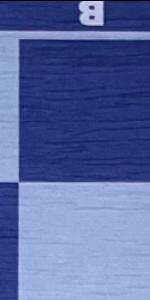
Label: Empty